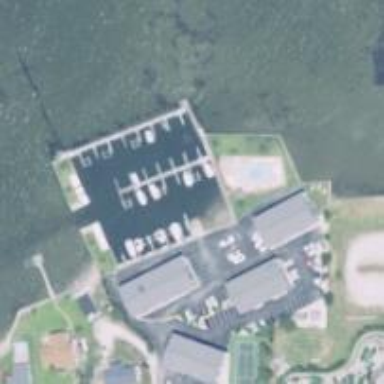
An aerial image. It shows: Marina on leisure land.